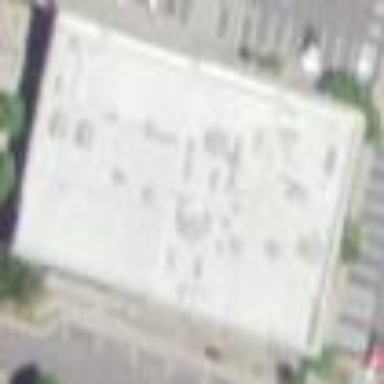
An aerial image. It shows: Retail building.